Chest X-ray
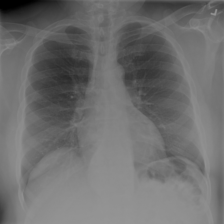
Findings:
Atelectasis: negative
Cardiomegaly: negative
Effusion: negative
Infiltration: negative
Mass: negative
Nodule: negative
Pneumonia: negative
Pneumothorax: negative
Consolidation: negative
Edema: negative
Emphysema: negative
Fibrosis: negative
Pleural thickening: negative
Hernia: positive